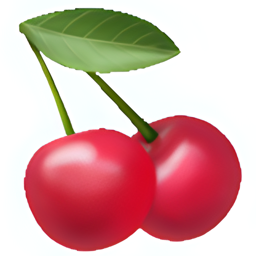
Name: cherries
Emoji: 🍒
Group: Food & Drink
Sub-group: food-fruit